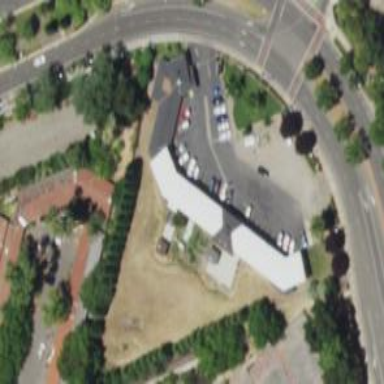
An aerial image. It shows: Building that is motel.